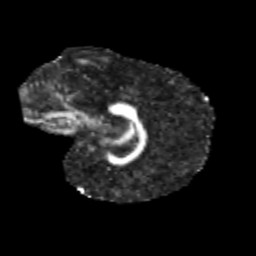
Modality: FA
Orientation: sagittal
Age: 11
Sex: male
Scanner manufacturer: siemens
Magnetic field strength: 3 T
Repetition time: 3.8 s
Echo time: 0.07 s